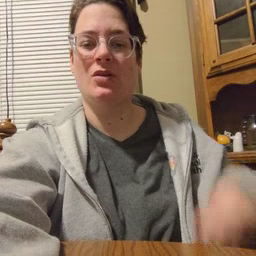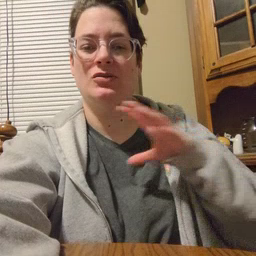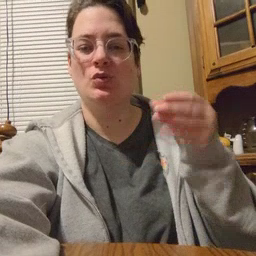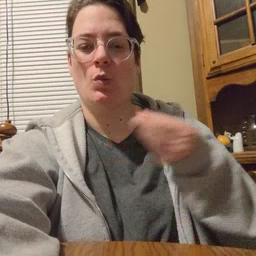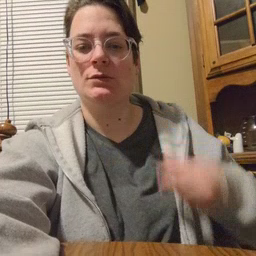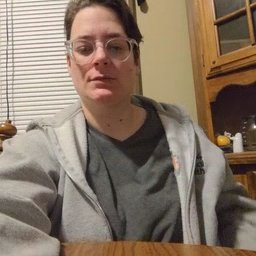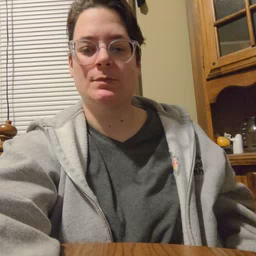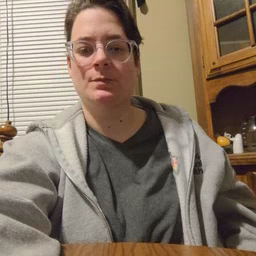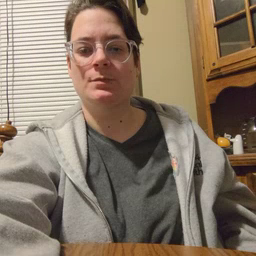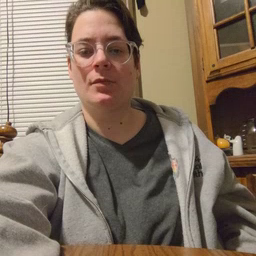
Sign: story